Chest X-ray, PA view. Patient: 40 years old, sex M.
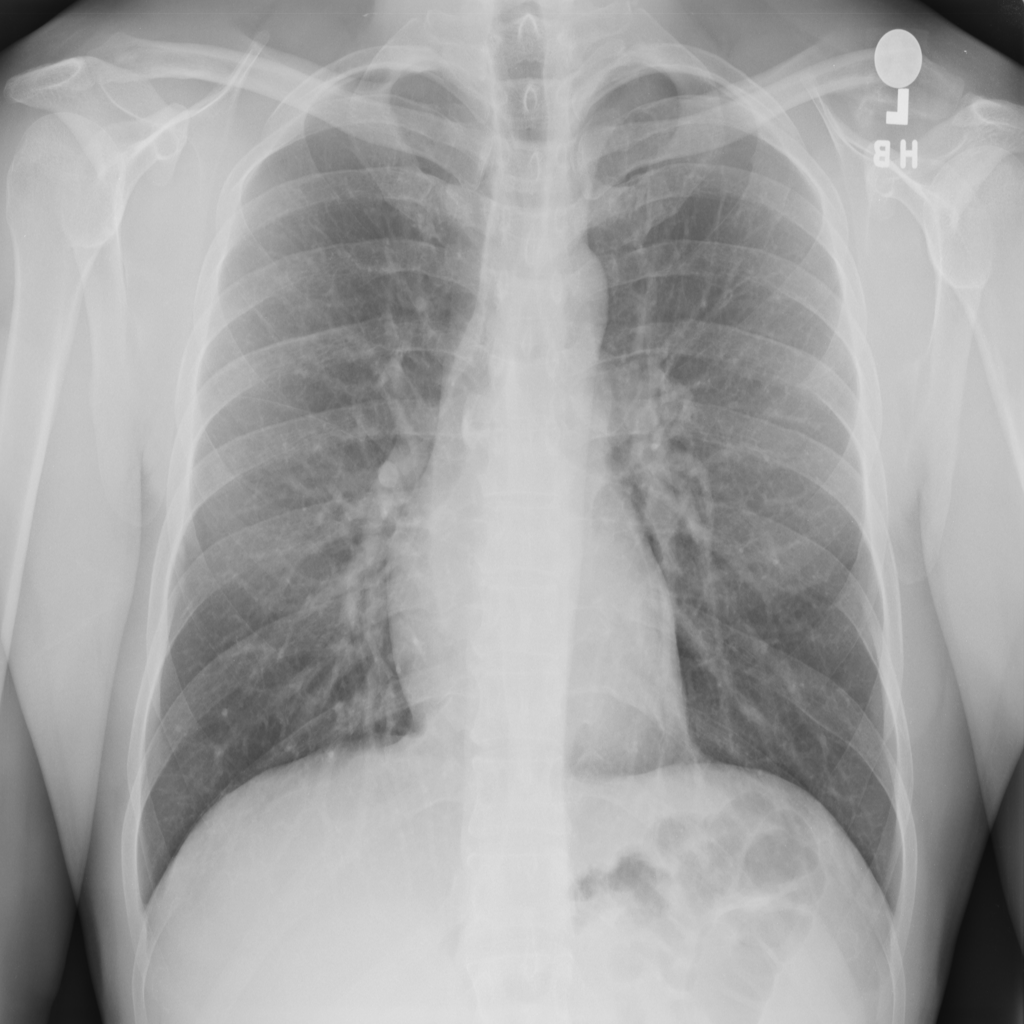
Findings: No Finding